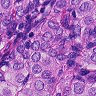
Metastatic tissue present: yes